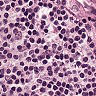
Metastatic tissue present: no